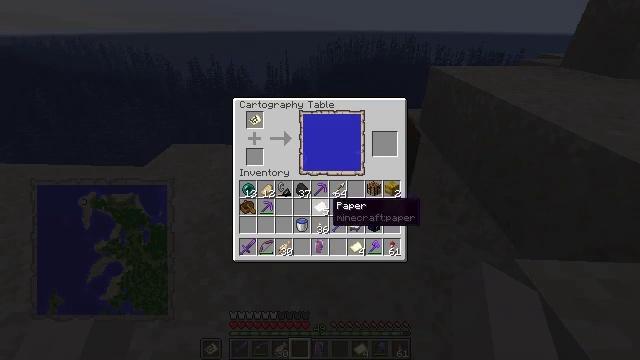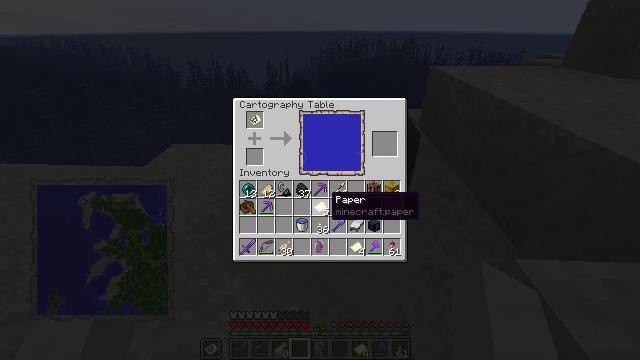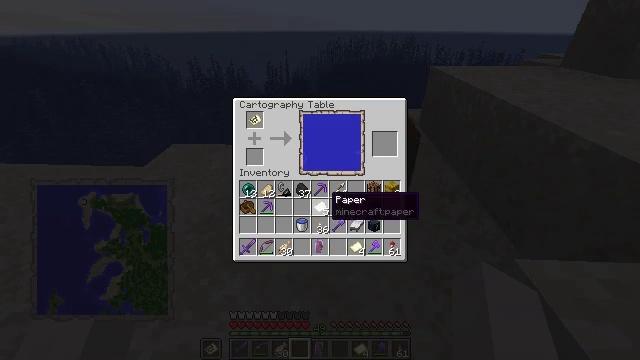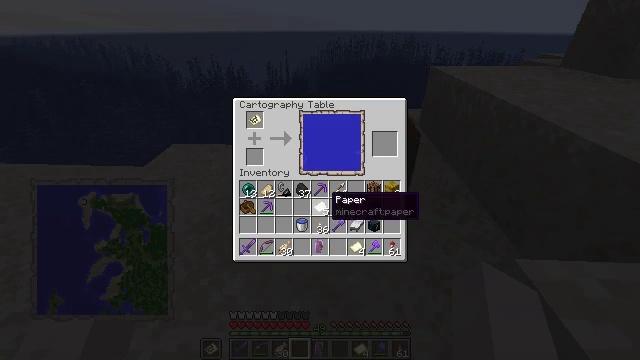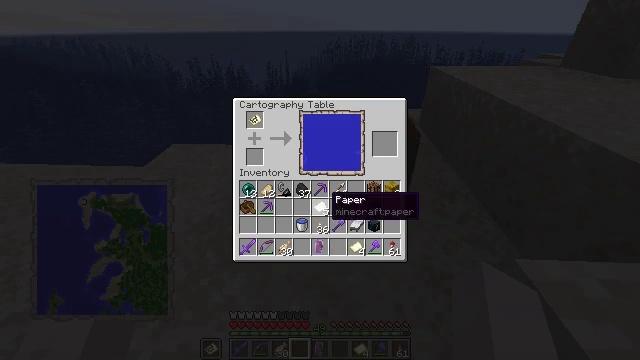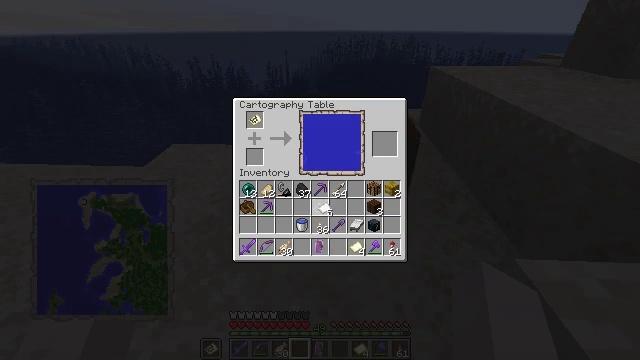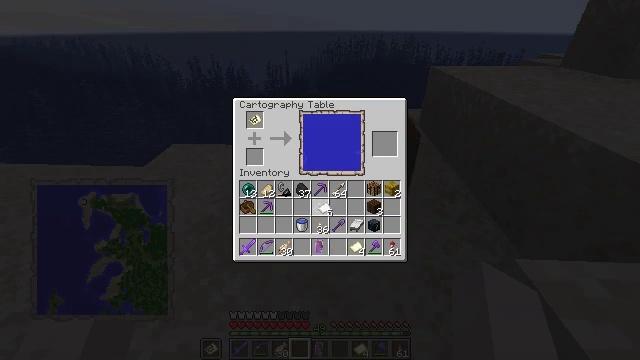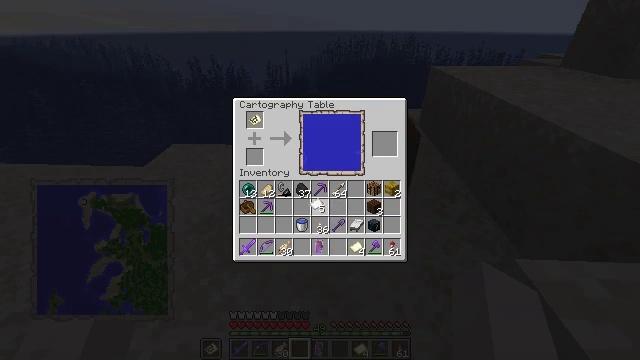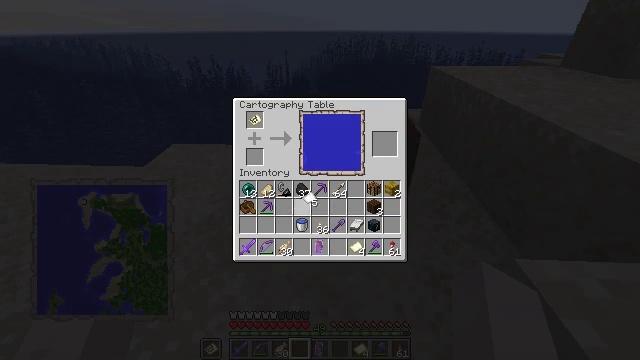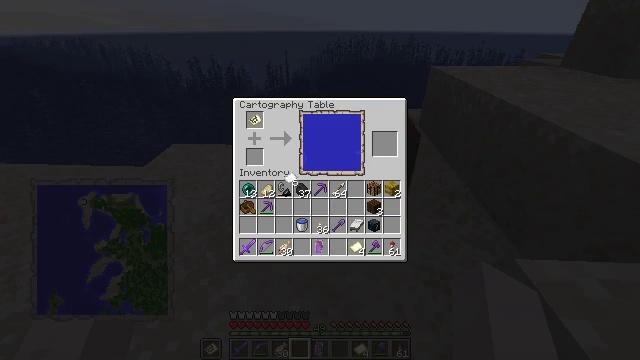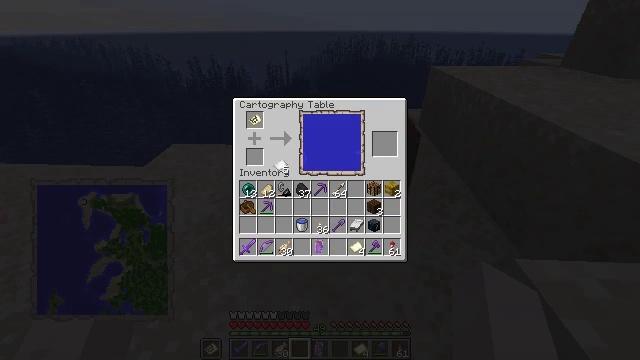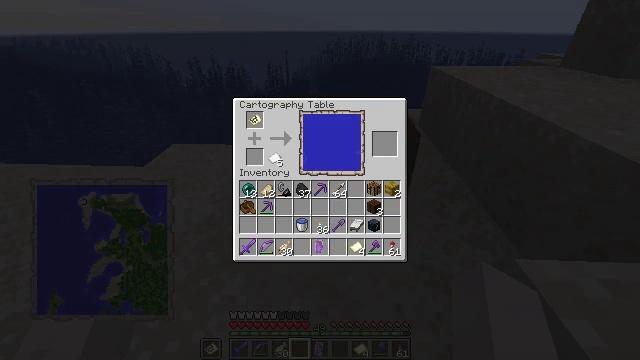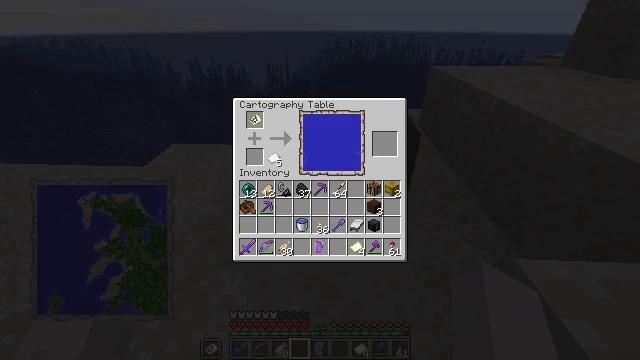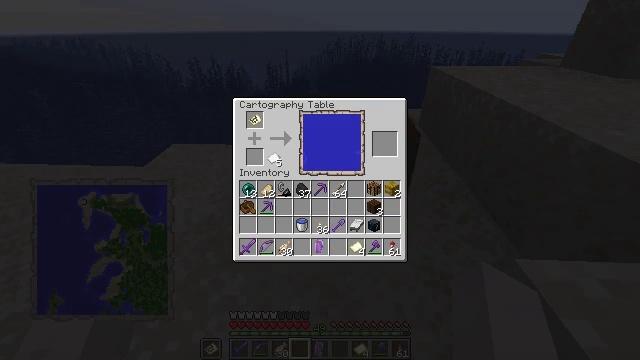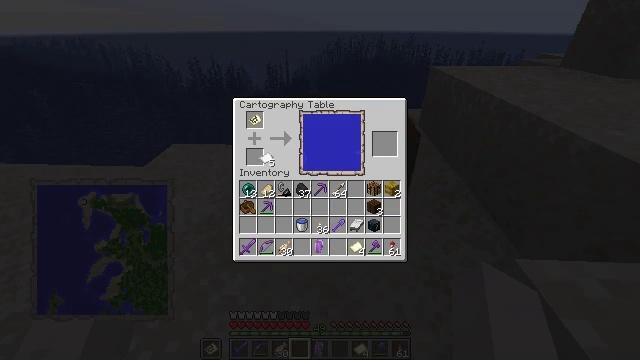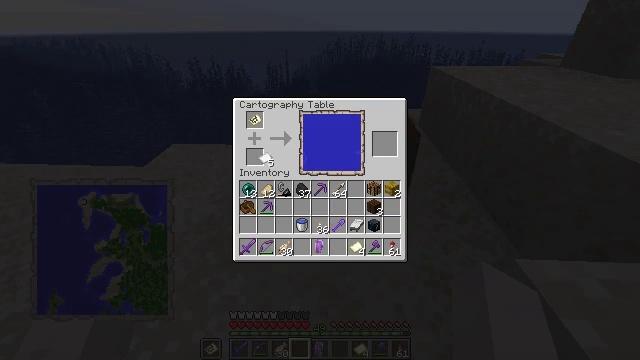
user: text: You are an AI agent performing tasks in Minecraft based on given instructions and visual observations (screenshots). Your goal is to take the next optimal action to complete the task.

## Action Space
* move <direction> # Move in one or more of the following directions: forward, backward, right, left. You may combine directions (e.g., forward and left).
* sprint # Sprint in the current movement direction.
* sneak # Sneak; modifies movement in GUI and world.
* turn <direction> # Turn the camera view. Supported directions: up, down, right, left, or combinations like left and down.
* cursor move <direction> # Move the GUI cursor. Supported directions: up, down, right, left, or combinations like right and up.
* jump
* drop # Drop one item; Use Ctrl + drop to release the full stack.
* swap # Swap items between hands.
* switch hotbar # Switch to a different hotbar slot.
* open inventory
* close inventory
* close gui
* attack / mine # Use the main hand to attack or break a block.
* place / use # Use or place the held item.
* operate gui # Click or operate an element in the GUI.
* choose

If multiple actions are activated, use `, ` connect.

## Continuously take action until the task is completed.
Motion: motion action
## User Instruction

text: Reclaim the cartography table for later use.
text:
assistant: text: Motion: sneak
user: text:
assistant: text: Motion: sneak
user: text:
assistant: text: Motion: no_op
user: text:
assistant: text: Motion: no_op
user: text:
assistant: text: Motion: attack / mine
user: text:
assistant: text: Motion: attack / mine
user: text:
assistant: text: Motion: turn left, attack / mine
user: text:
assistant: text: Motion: turn left
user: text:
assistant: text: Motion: turn left and up
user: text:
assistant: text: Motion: turn left and up
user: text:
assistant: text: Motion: no_op
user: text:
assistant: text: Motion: no_op
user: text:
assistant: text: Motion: no_op
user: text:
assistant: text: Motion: turn left
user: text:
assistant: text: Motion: no_op
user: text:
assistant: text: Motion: no_op
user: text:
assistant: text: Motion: no_op
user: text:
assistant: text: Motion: no_op
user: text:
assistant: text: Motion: no_op
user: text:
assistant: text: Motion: no_op
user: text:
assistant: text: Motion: use / place
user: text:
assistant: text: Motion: use / place
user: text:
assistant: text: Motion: use / place
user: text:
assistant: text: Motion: no_op
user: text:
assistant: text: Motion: no_op
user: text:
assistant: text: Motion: no_op
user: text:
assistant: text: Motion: turn right and down
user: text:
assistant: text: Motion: turn right and down
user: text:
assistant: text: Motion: turn right and down
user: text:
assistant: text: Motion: no_op